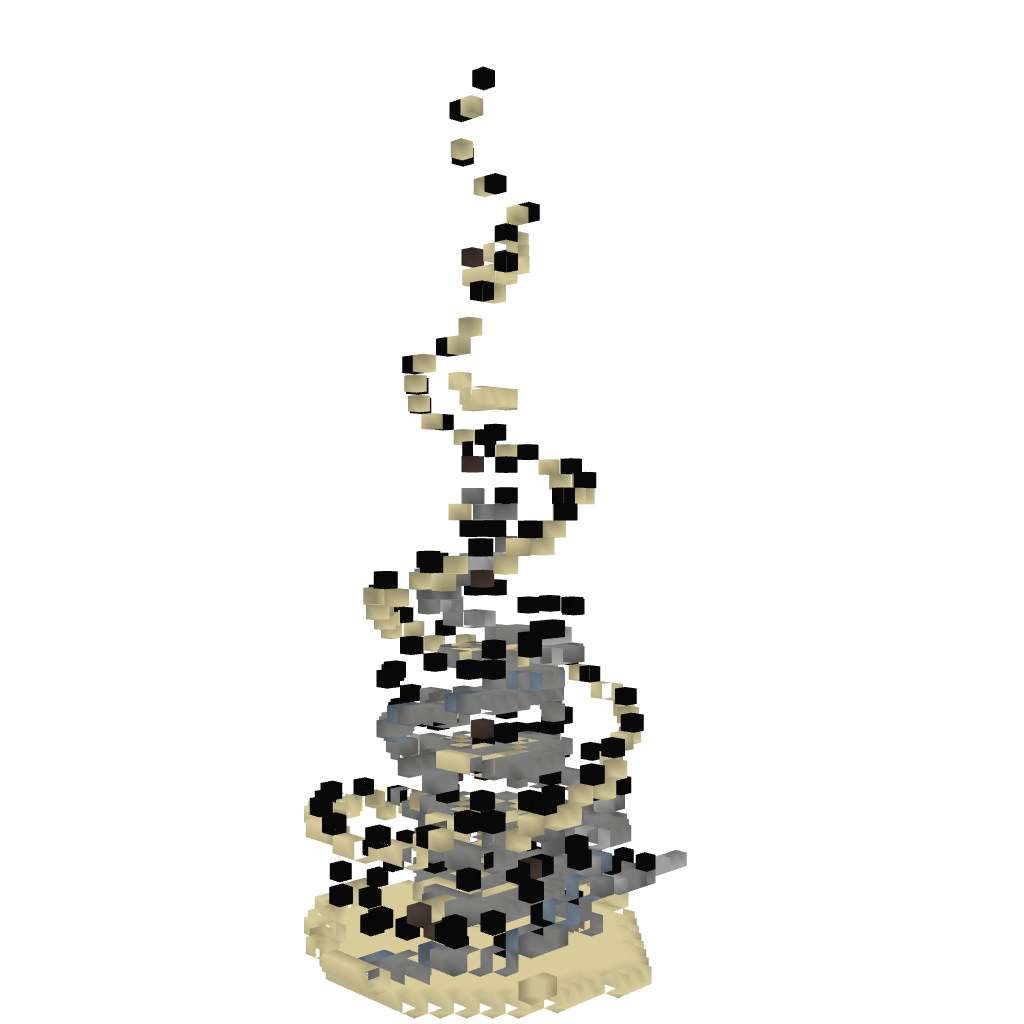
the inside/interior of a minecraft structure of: Ashura's Tower